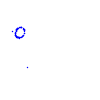
Particle: kaon